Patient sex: M
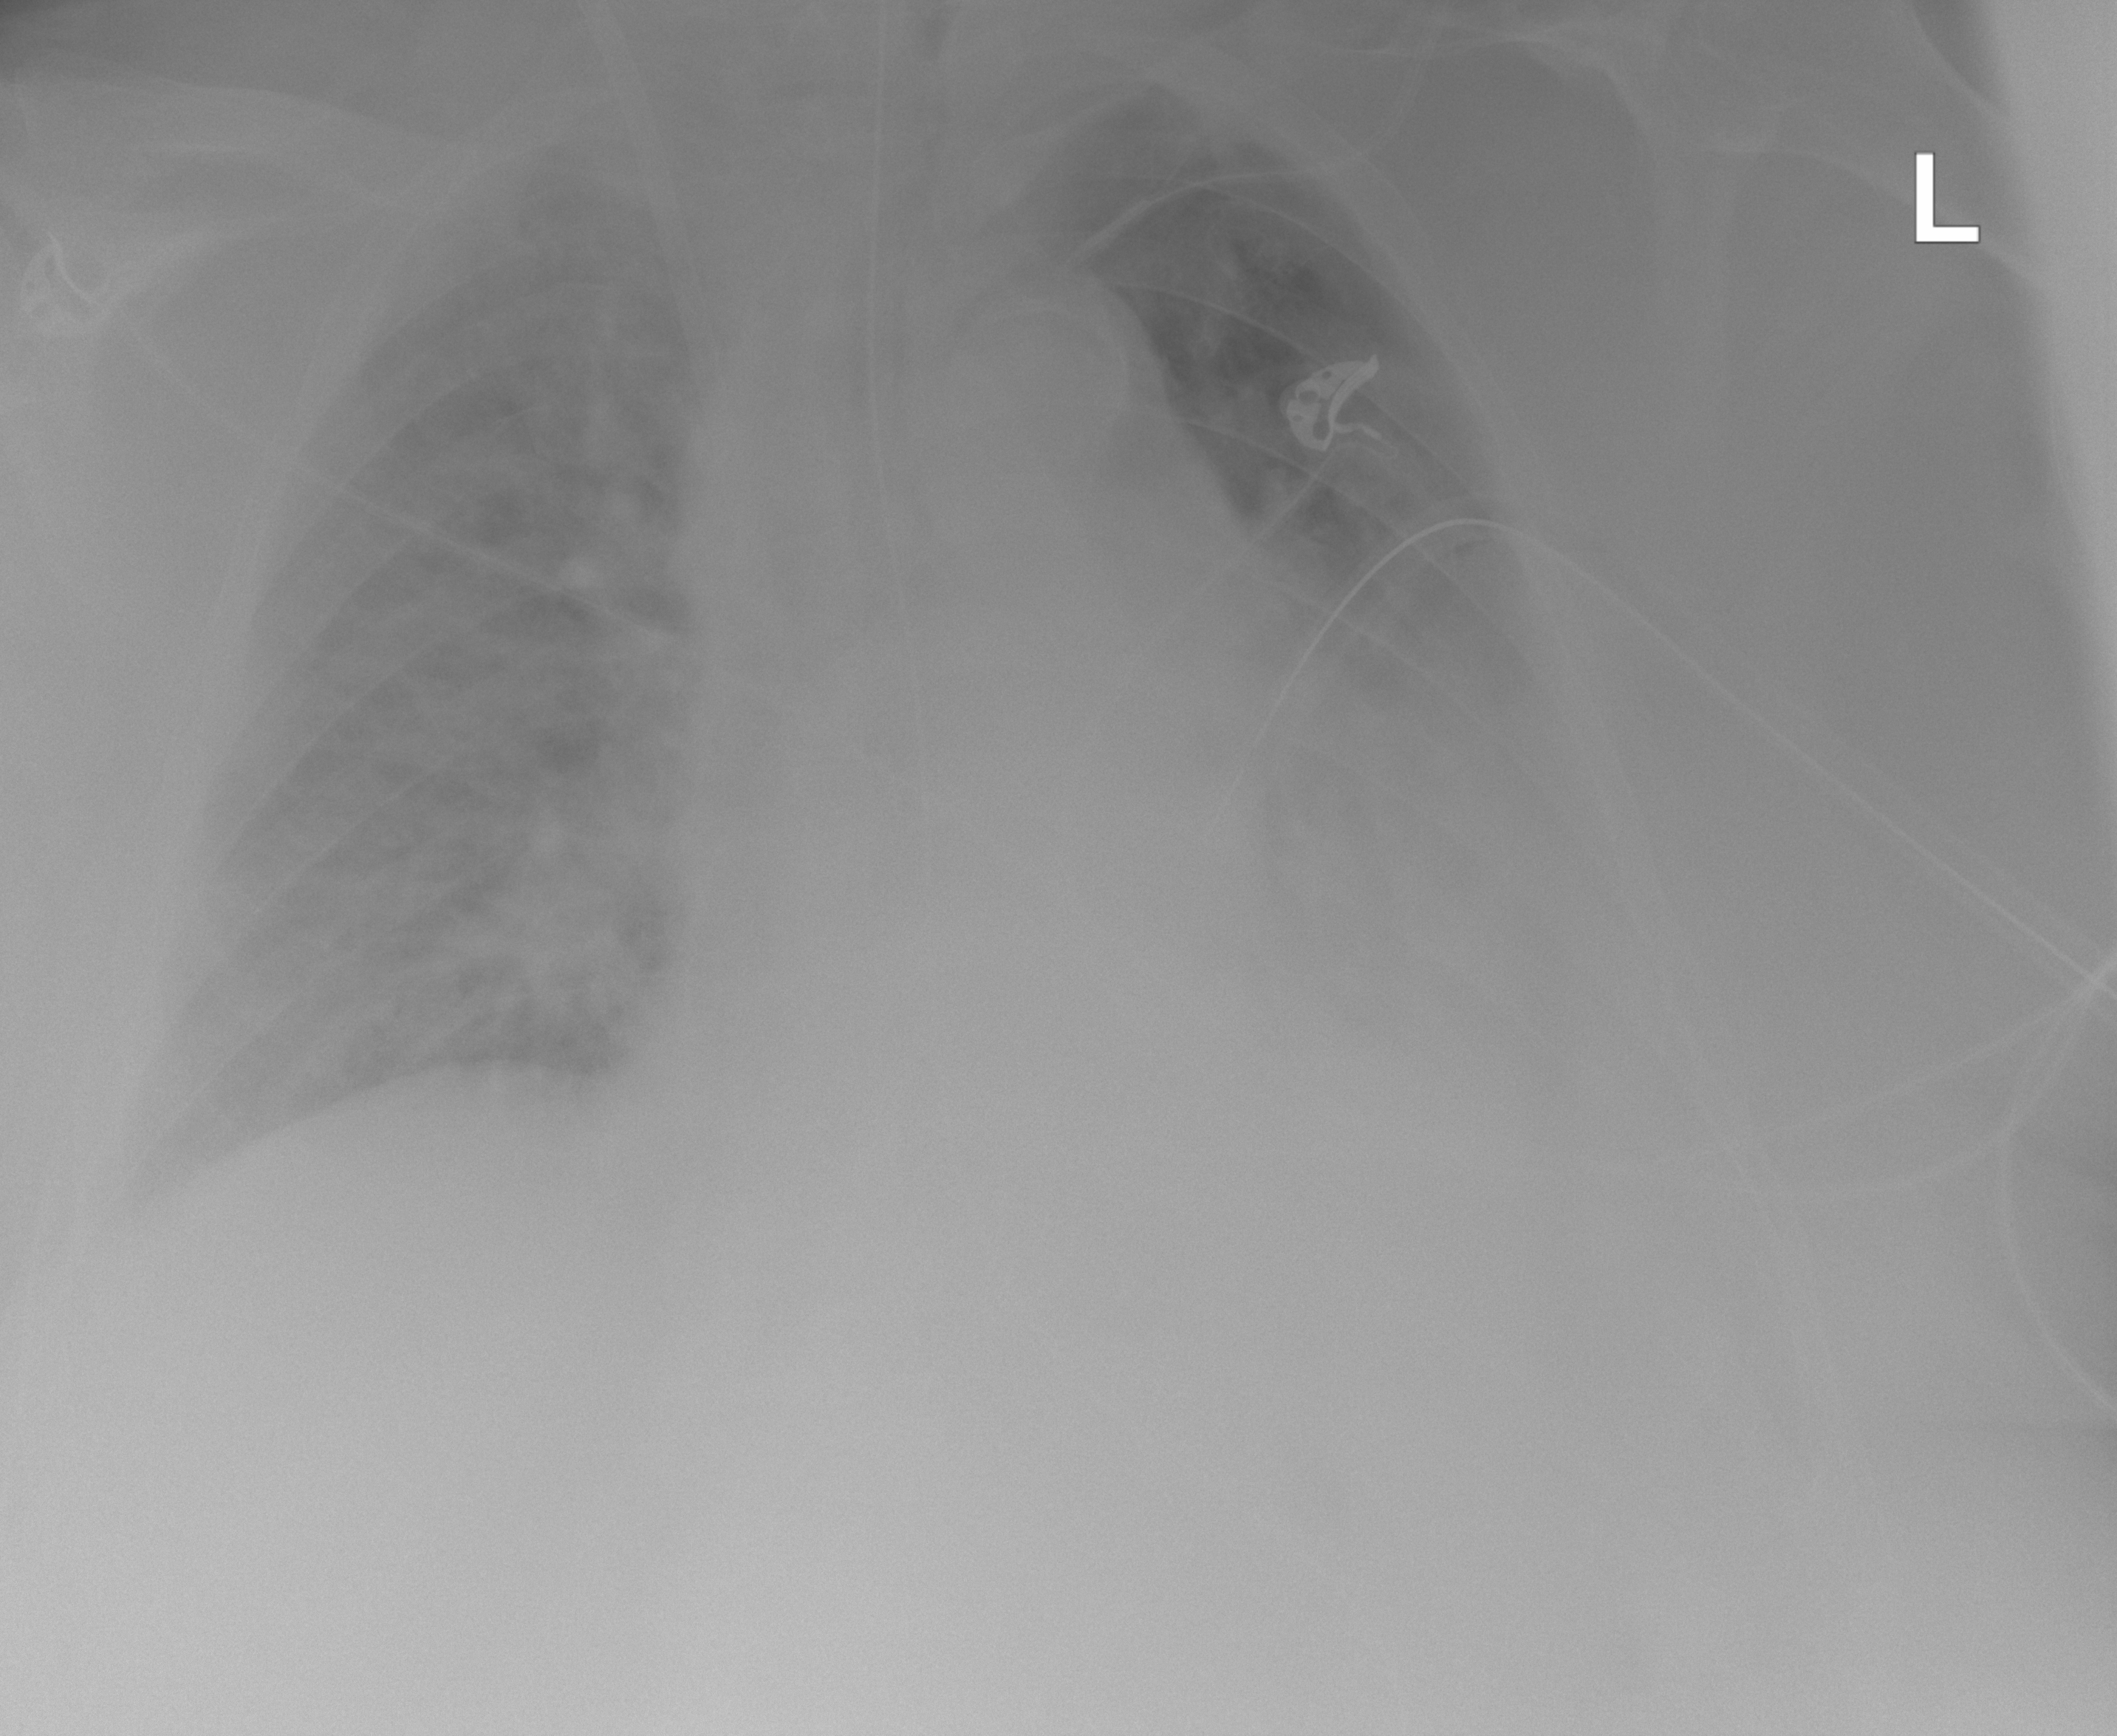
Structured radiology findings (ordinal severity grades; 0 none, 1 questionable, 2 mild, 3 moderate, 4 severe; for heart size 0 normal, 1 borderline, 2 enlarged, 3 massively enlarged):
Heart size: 2
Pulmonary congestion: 1
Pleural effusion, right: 1
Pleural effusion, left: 2
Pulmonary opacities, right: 2
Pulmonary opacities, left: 2
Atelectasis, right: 2
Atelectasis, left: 3